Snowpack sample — Buffalo Mountain, Silverthorne, Colorado, USA (1/25/25, 10:11 AM MST)
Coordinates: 39.6222, -106.1139
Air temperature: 22 °F
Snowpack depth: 110 cm
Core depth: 40 cm
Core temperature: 46.4 °F
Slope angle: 12°, slope face: 102°
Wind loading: high
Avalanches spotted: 0
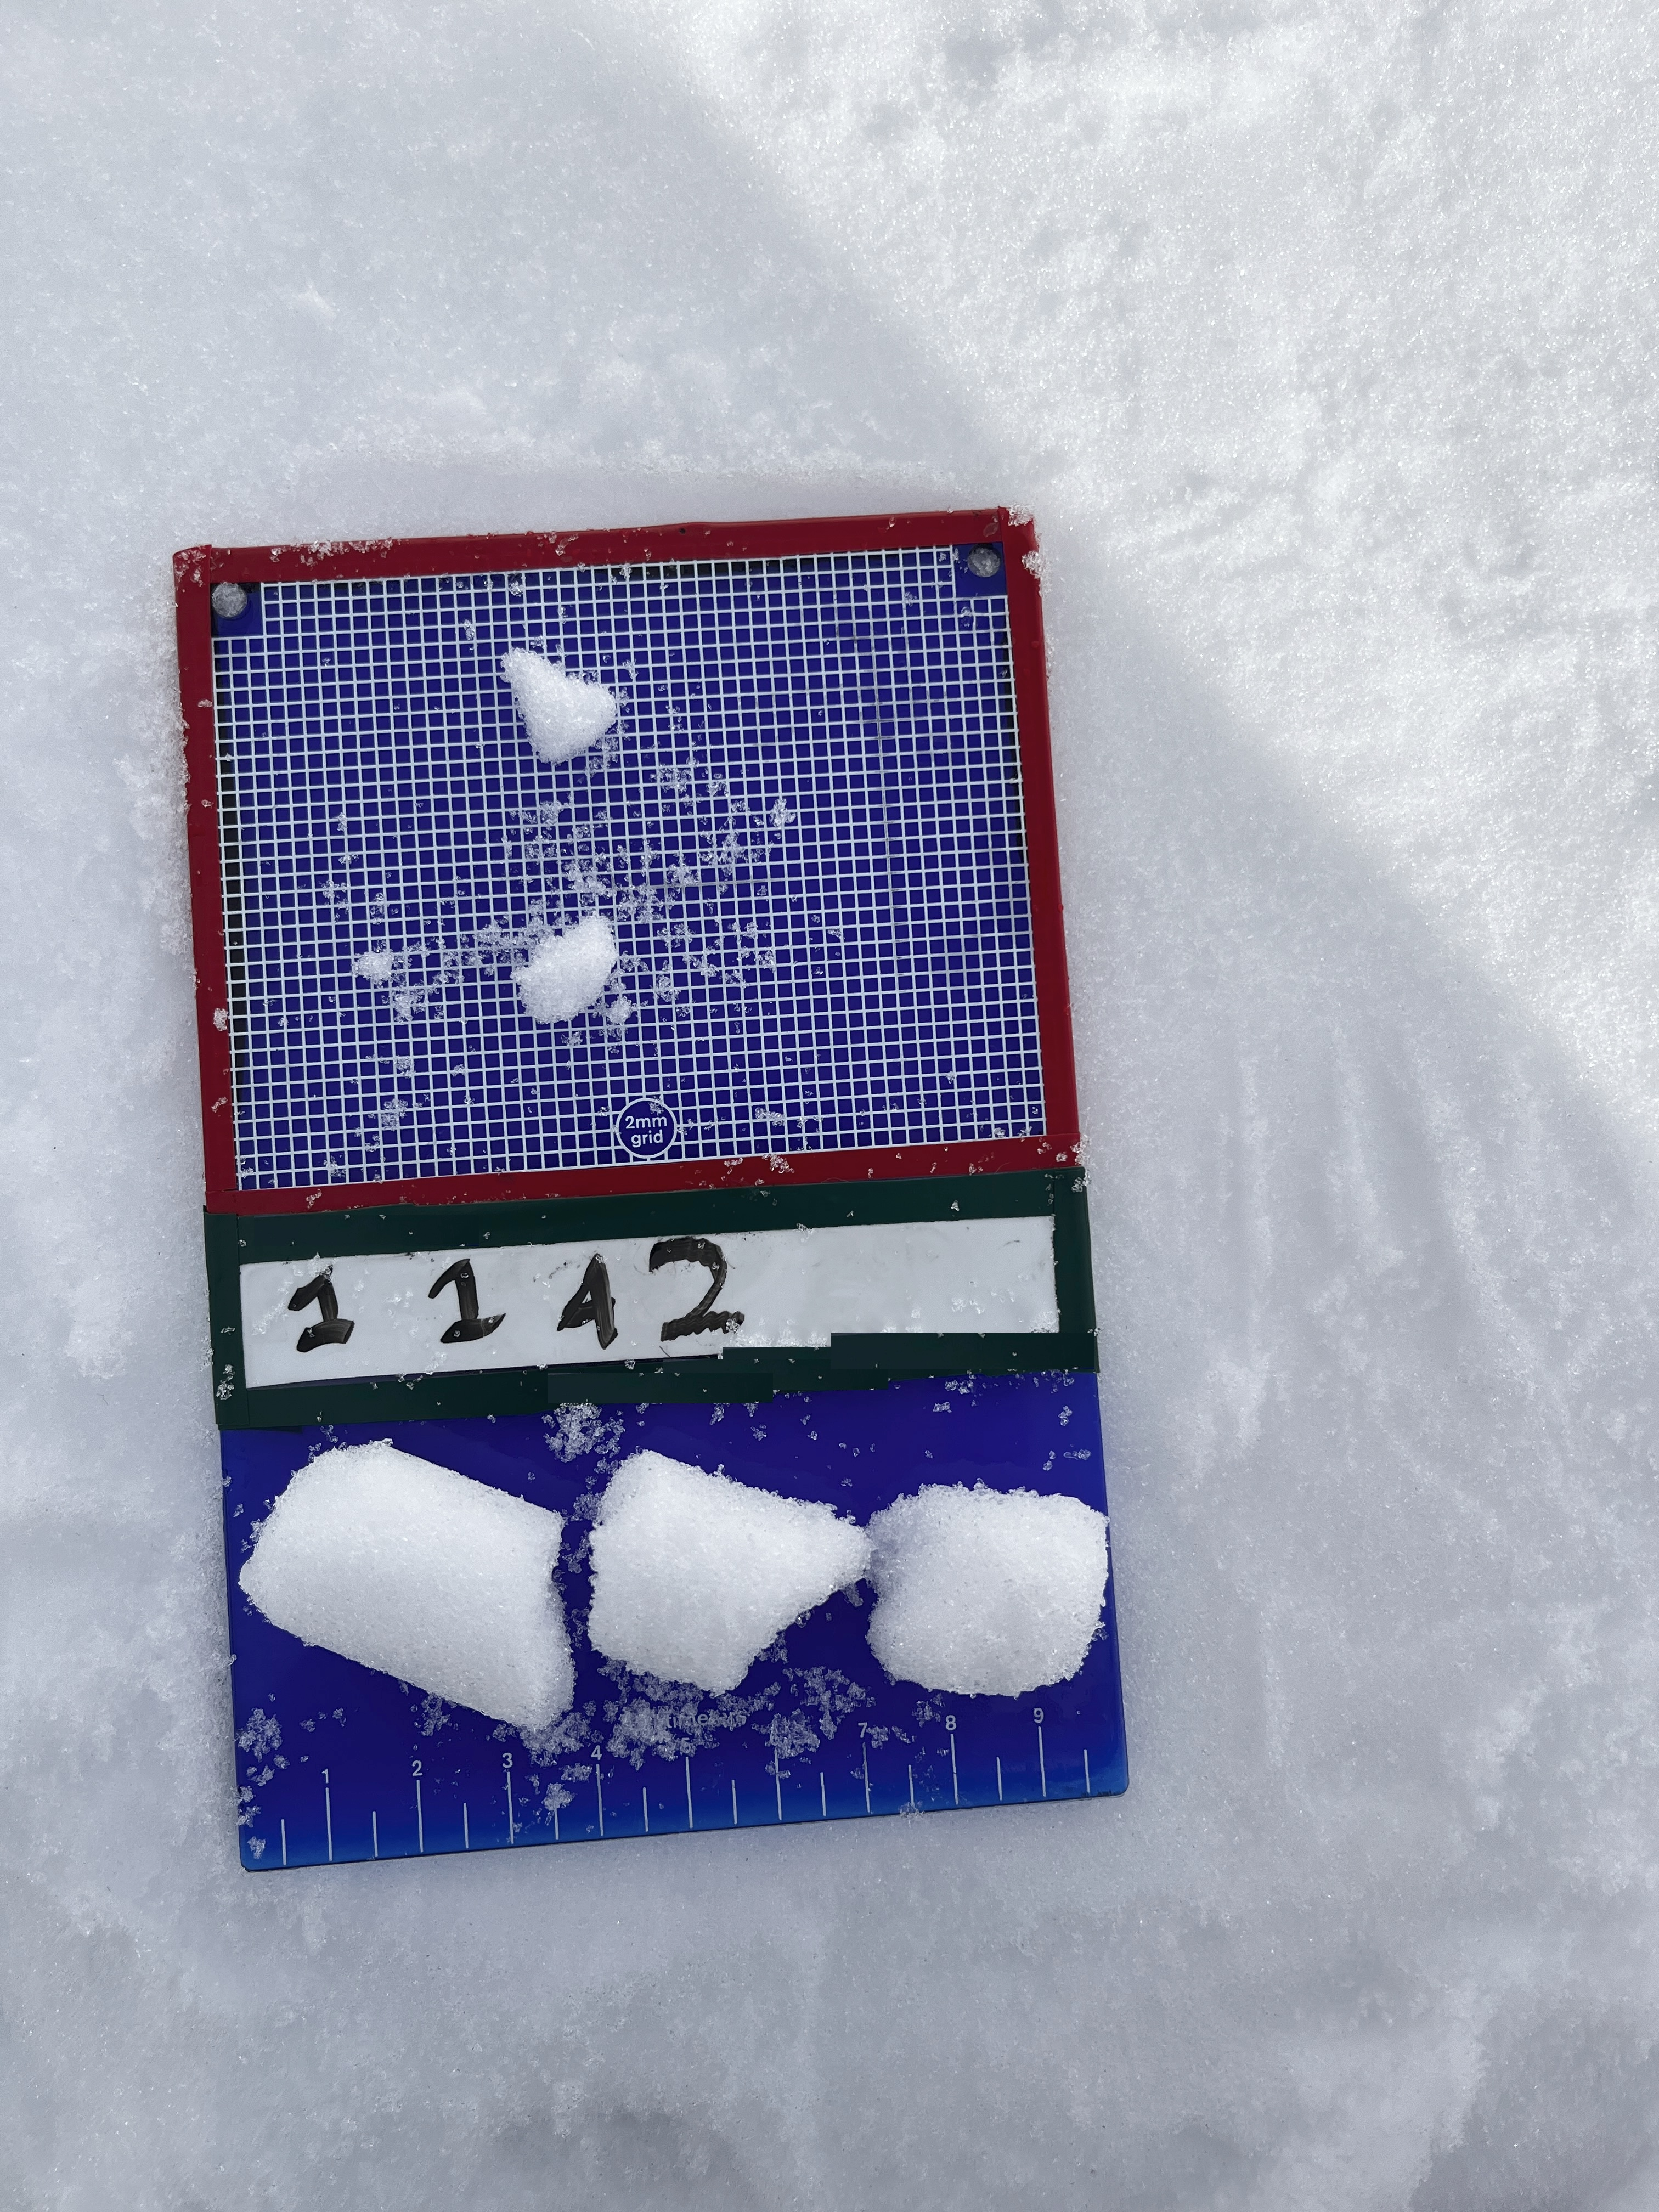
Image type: crystal_card
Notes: No avalanches nearby, collected on the outskirts of a fire break 15 meters from the treeline, on way to Buffalo and Red Mountain